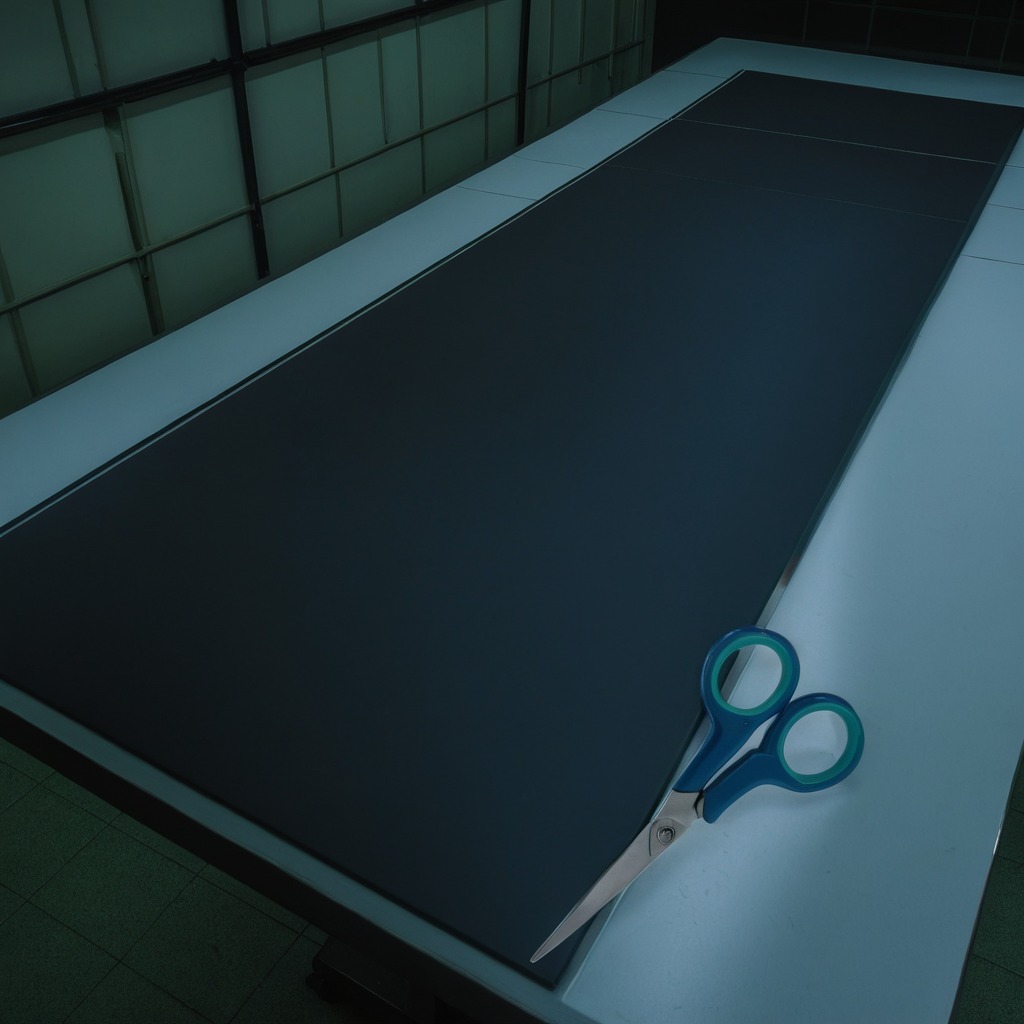
A scissor is lying on the table in the railway signal maintenance room.